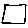
Label: square